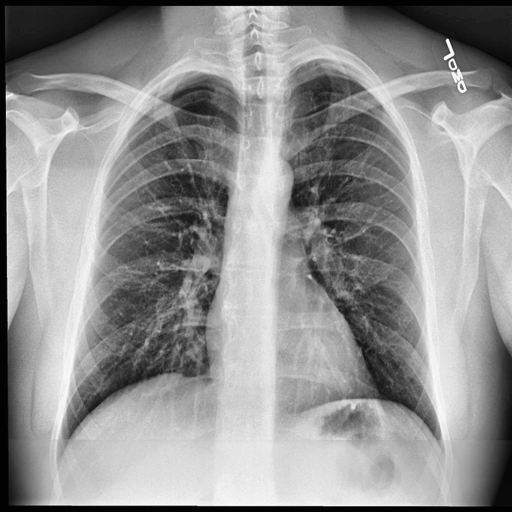
Finding: NORMAL